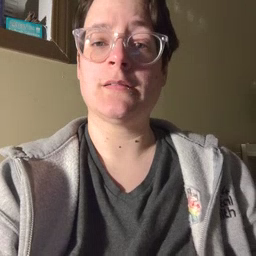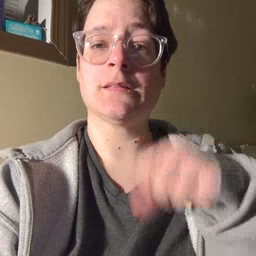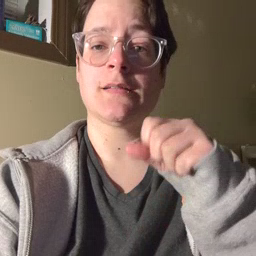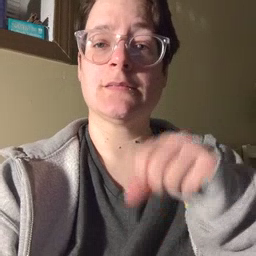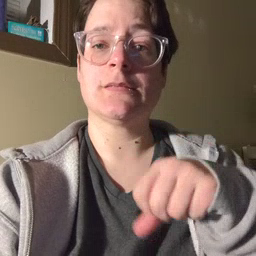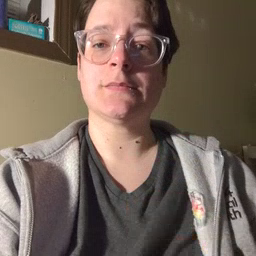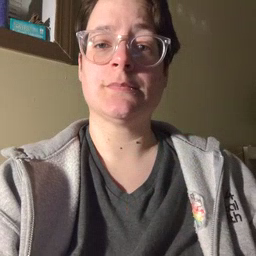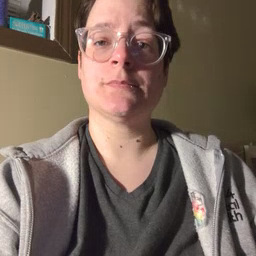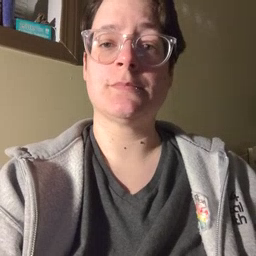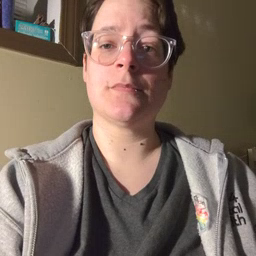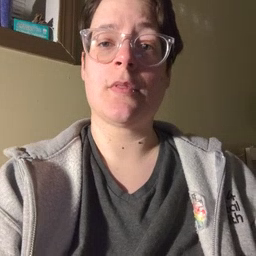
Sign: yes